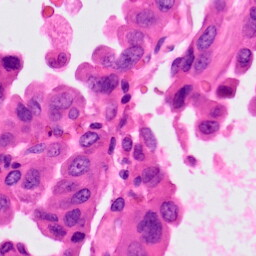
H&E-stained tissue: Lung